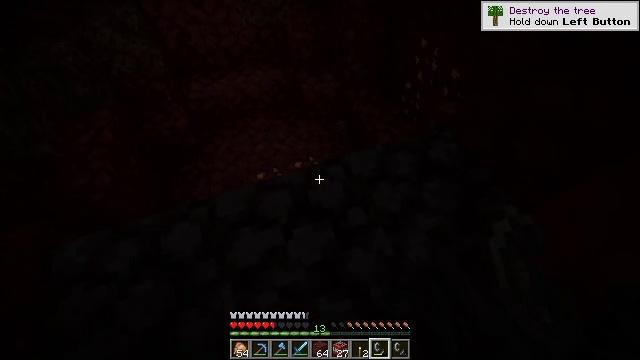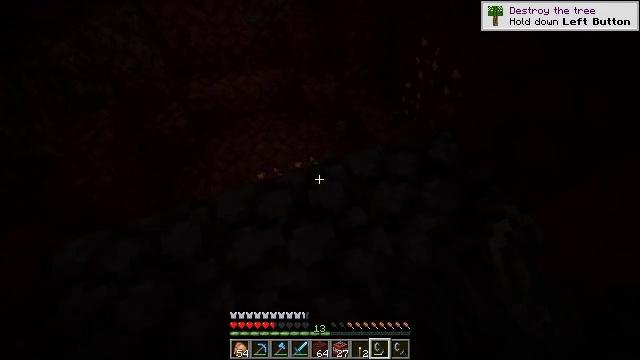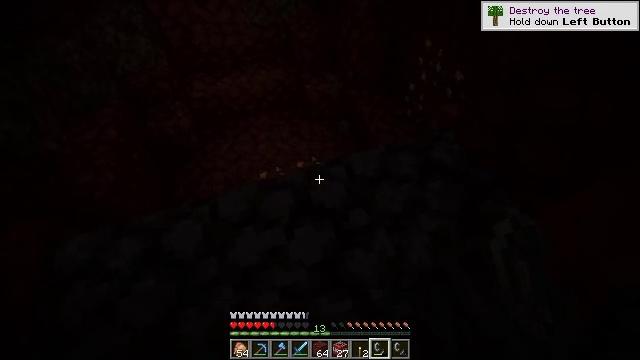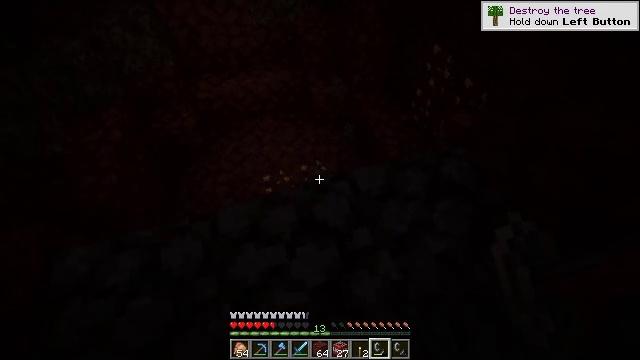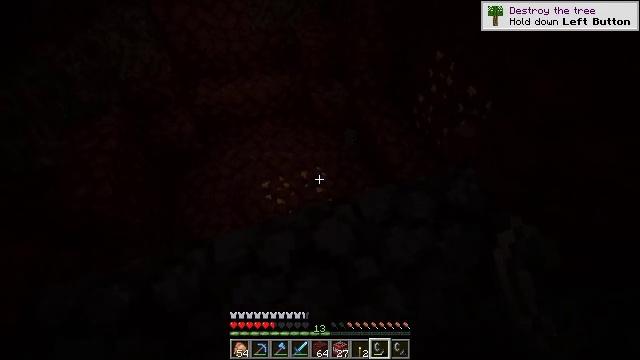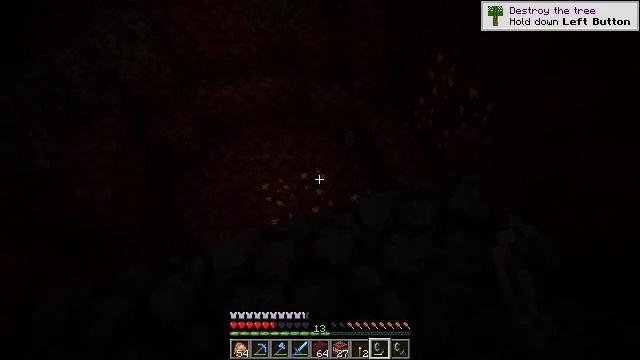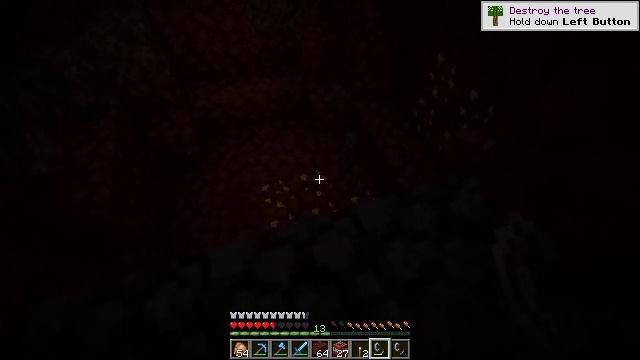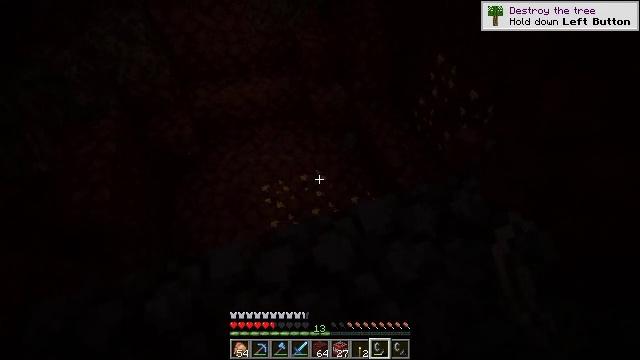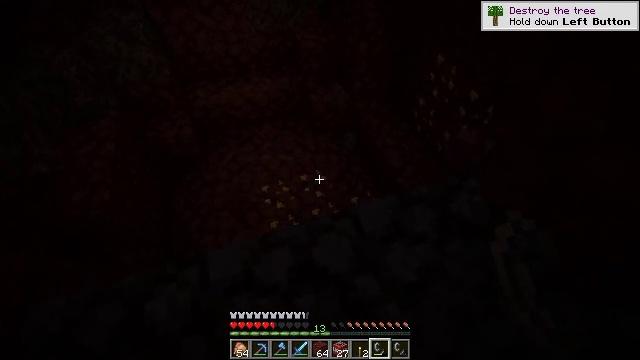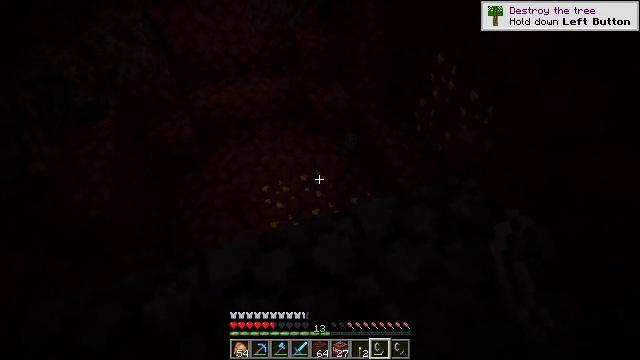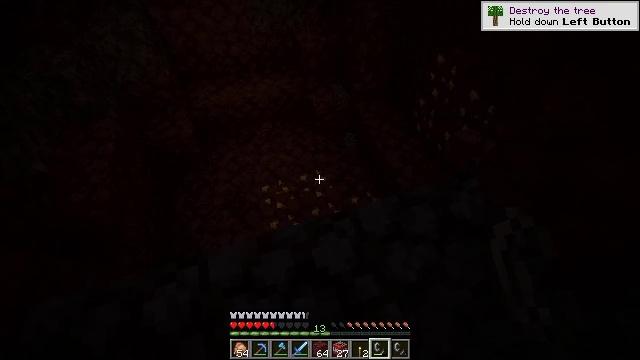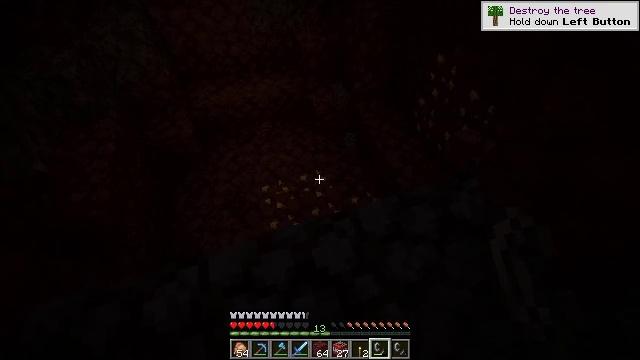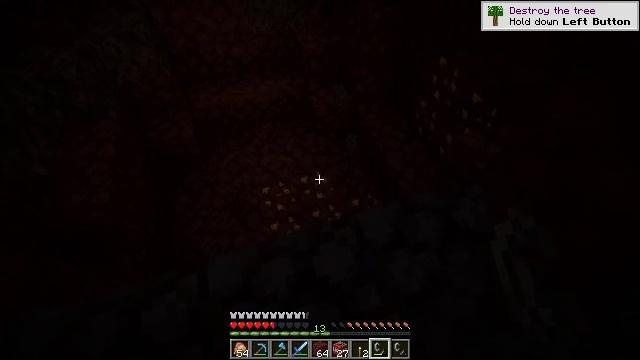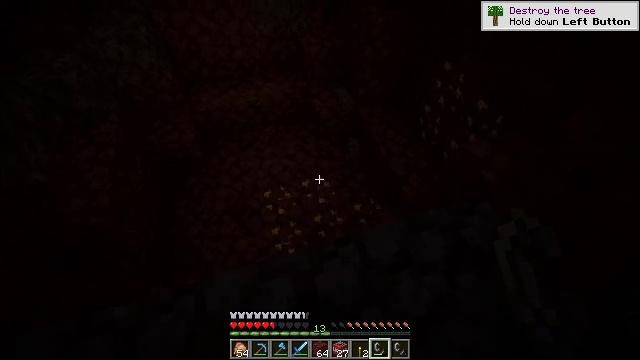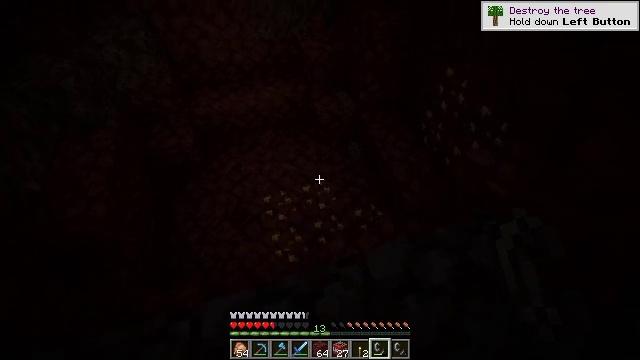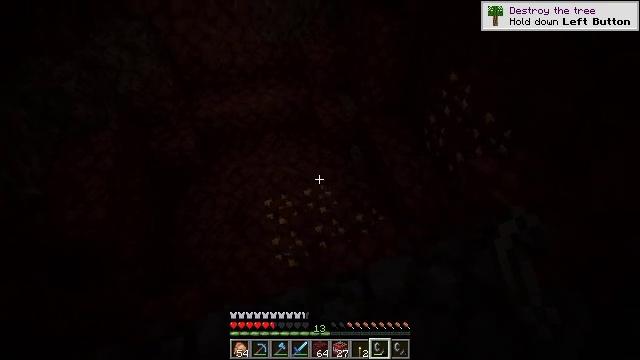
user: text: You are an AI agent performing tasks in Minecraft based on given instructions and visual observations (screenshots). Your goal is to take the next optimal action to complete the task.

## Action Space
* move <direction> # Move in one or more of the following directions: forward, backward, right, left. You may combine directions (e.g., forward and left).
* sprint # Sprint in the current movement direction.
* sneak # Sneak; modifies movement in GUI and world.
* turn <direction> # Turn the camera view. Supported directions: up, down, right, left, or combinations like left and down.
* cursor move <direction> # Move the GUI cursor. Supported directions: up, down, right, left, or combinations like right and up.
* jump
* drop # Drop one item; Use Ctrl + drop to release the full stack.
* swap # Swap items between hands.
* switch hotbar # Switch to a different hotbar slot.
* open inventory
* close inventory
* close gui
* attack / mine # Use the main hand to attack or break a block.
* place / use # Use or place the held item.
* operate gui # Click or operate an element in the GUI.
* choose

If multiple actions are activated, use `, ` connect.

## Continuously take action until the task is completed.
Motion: motion action
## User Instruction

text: Dig deep through the Nether to find ancient debris.
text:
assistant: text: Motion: no_op
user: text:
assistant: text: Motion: move forward
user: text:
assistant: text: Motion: move forward, turn left
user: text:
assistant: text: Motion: no_op
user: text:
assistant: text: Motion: no_op
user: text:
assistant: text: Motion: no_op
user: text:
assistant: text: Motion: no_op
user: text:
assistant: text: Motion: no_op
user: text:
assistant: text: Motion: no_op
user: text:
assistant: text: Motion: no_op
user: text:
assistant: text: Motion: no_op
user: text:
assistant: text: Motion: move forward
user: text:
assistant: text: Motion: move forward
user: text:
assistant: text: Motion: no_op
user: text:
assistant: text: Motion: no_op
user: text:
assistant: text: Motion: no_op
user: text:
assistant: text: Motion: no_op
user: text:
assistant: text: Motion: no_op
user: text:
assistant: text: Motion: turn up
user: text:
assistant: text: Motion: turn left and up
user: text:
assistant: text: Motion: turn up
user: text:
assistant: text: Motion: turn right and up
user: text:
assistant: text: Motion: turn right and up
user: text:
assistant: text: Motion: turn up
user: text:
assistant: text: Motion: no_op
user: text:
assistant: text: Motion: no_op
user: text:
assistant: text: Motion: no_op
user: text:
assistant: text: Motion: no_op
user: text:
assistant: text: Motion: turn left
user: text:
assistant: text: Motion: turn left